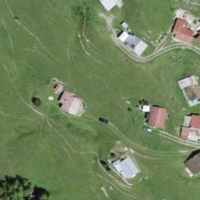
EUNIS habitat code: 23
Species observed at this site:
Linum alpinum